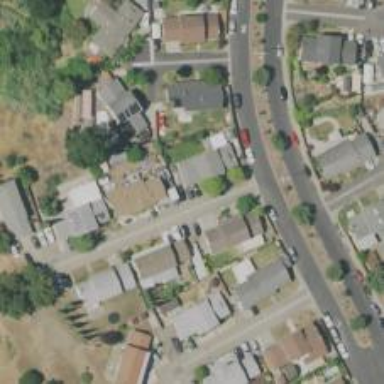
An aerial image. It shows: Shared driveway designated as service road.